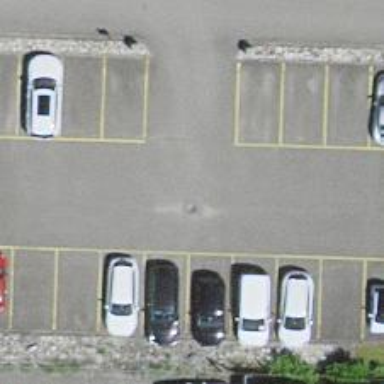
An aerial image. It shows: Parking aisle designated as service road.